Interaction volume radius: 5 \u00c5
Interaction volume height: 20 \u00c5
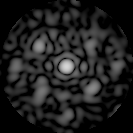
Disorder parameter: 0.4977